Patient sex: M
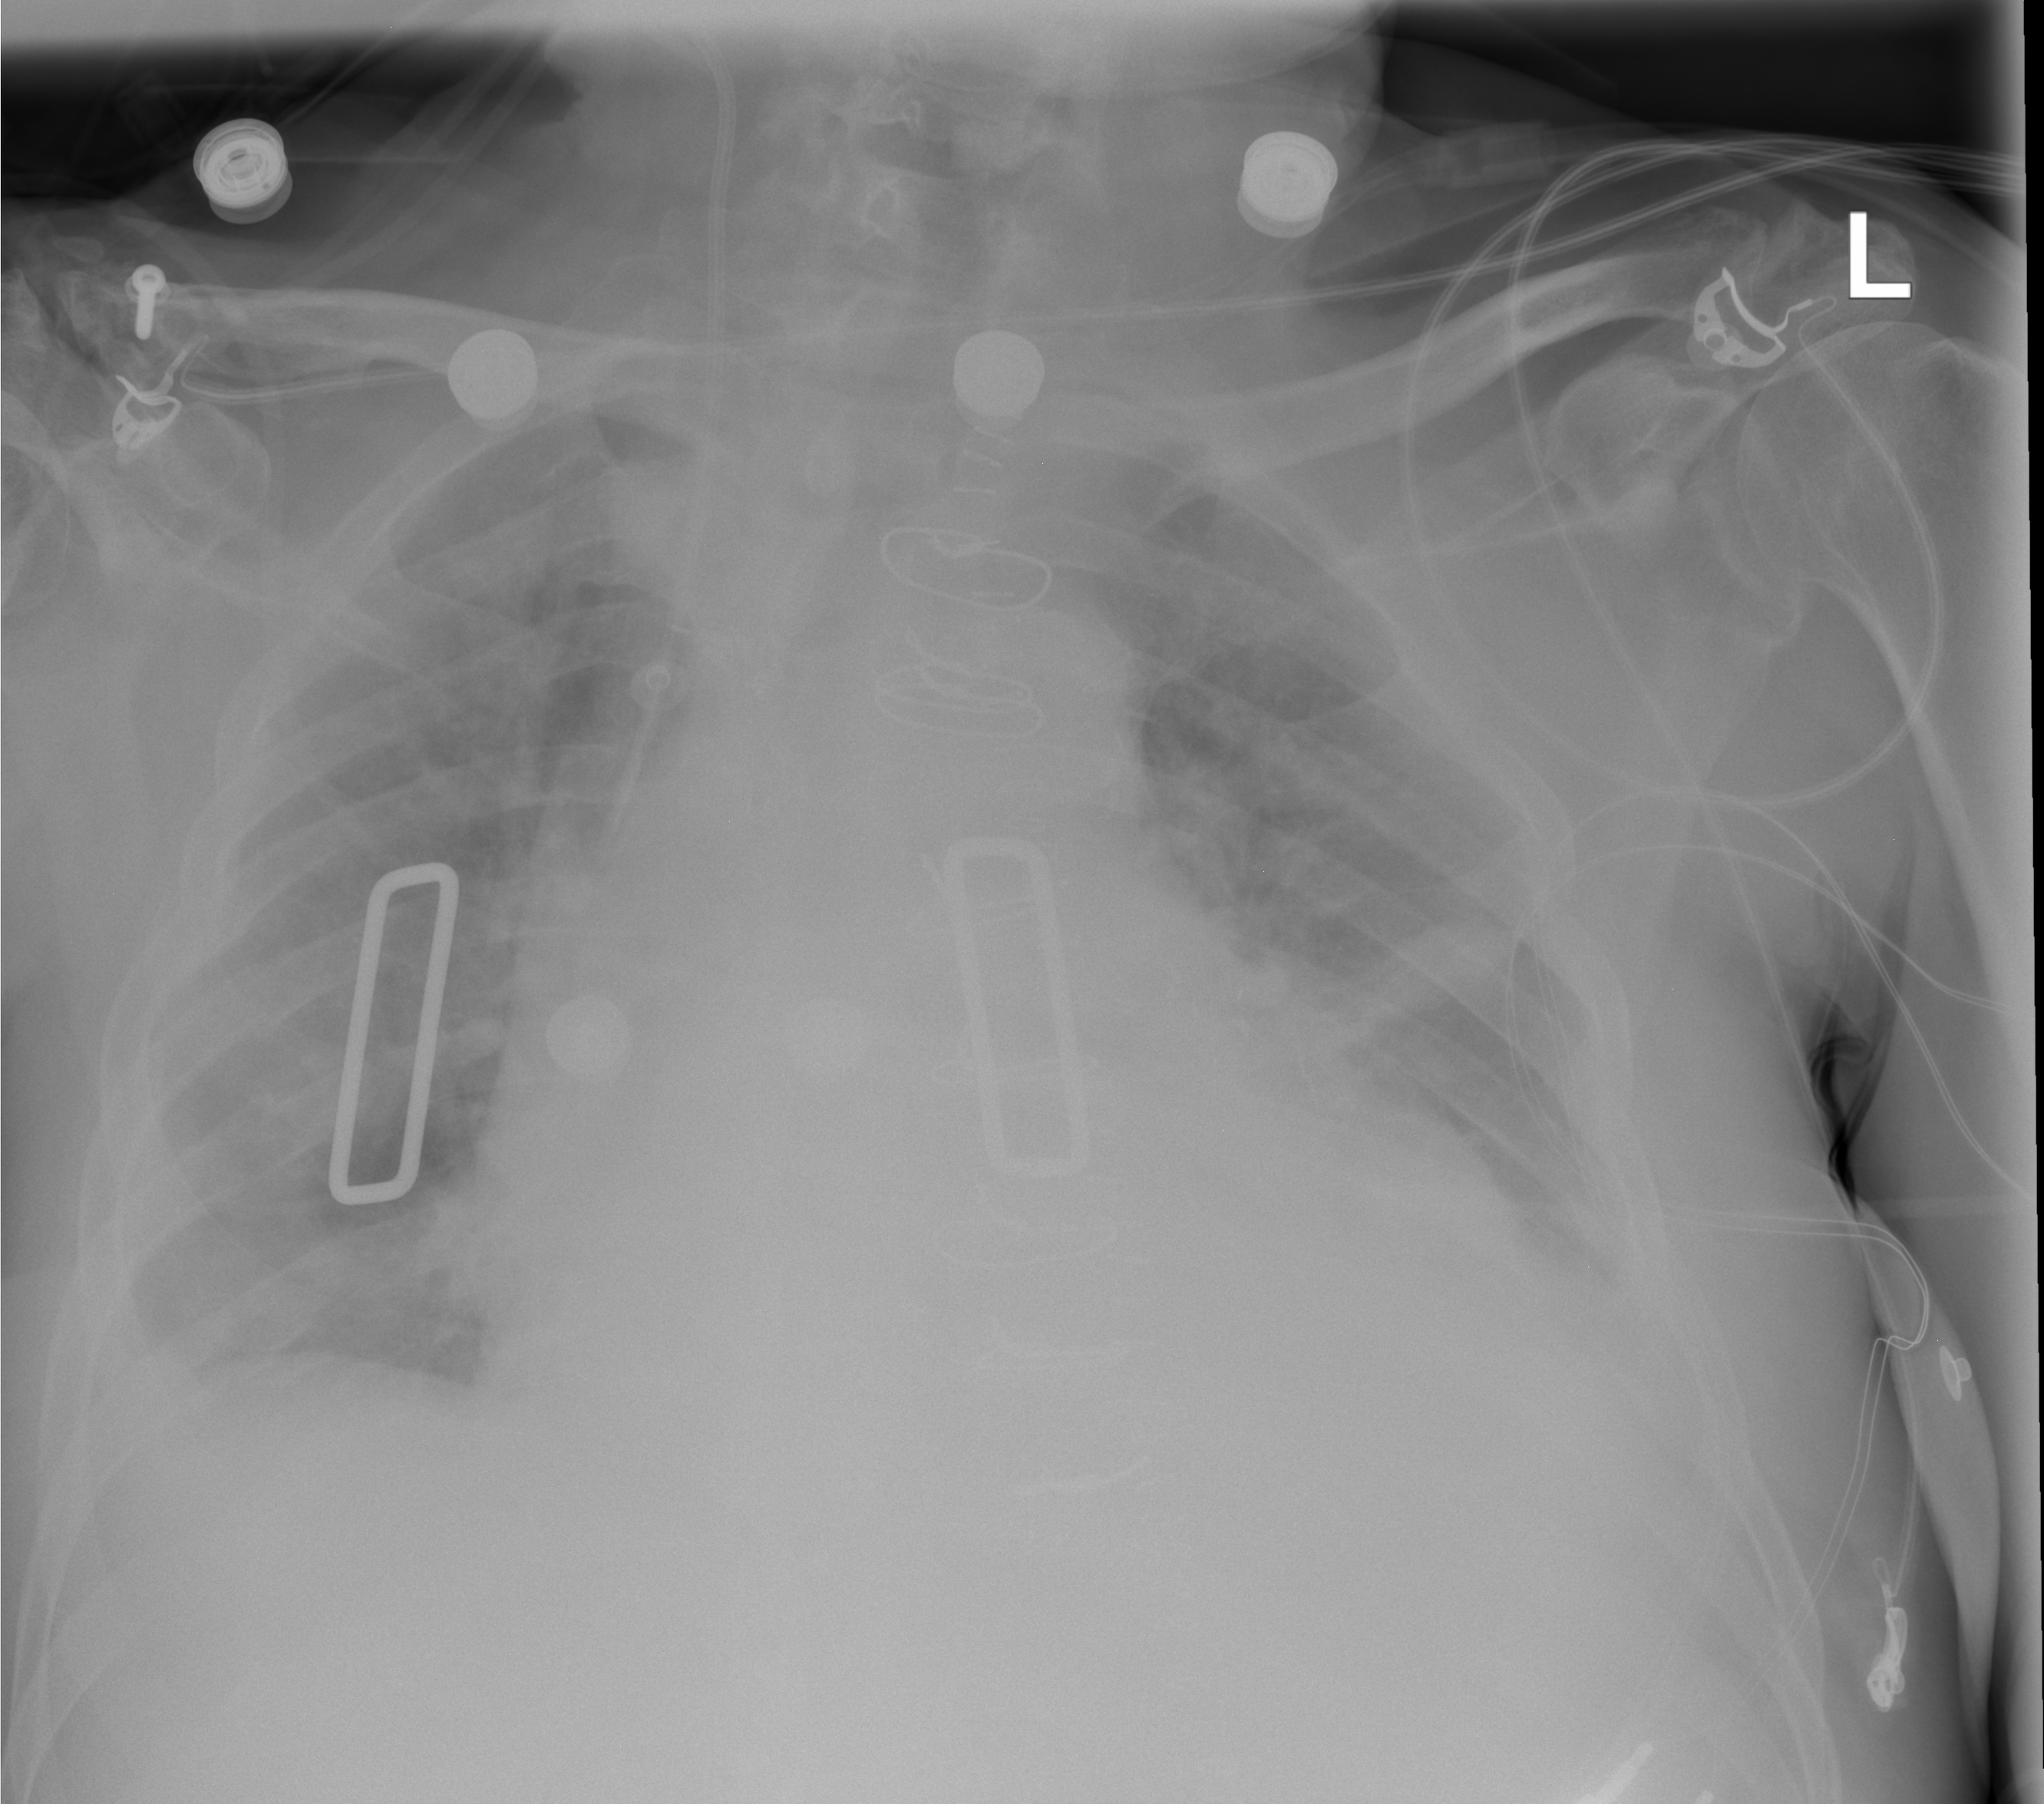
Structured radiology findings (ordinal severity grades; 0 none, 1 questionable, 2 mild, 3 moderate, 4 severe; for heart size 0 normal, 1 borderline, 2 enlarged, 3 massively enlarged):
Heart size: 3
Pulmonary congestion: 3
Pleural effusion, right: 2
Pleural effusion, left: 2
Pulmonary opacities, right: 2
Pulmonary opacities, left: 2
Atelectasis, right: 2
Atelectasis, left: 2